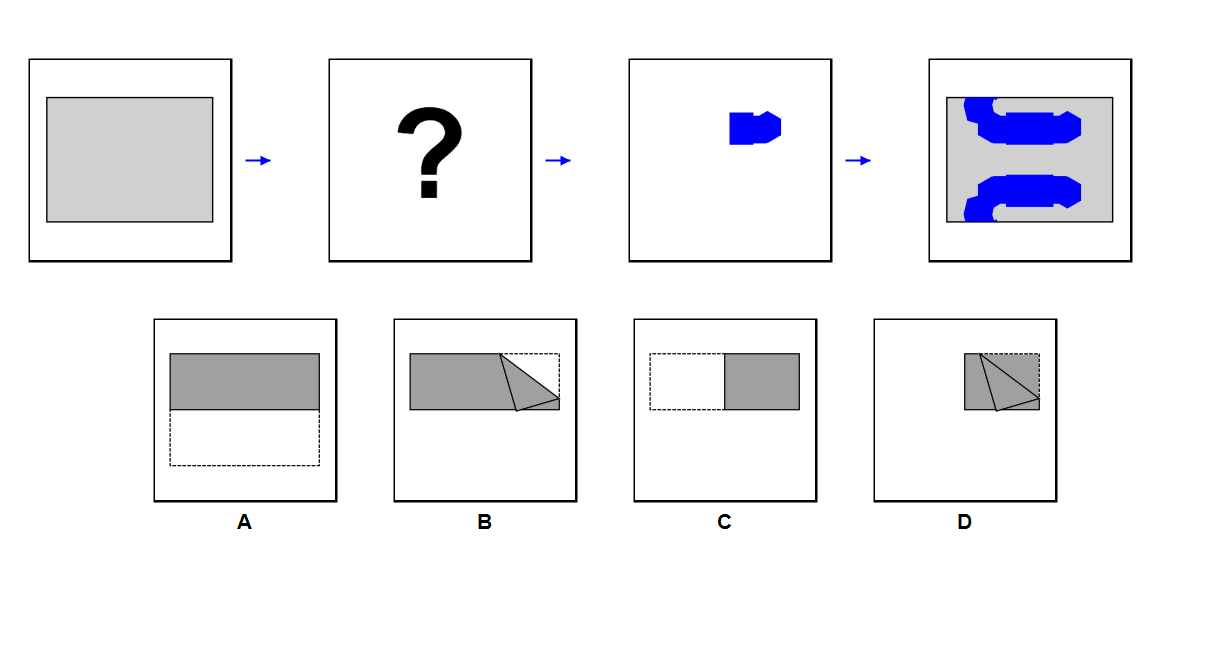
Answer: B